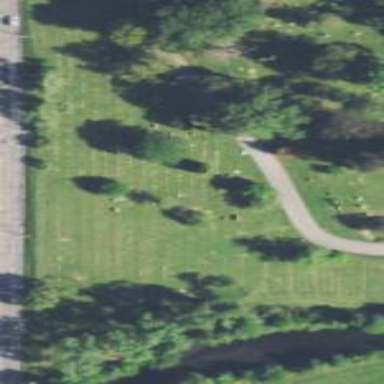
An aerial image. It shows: Cemetery.